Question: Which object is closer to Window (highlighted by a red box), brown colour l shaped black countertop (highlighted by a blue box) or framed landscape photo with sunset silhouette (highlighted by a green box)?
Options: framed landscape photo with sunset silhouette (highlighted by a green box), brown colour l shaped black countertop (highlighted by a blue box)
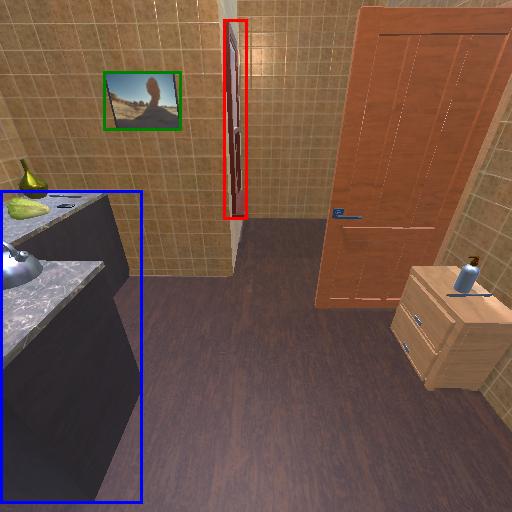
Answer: framed landscape photo with sunset silhouette (highlighted by a green box)